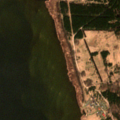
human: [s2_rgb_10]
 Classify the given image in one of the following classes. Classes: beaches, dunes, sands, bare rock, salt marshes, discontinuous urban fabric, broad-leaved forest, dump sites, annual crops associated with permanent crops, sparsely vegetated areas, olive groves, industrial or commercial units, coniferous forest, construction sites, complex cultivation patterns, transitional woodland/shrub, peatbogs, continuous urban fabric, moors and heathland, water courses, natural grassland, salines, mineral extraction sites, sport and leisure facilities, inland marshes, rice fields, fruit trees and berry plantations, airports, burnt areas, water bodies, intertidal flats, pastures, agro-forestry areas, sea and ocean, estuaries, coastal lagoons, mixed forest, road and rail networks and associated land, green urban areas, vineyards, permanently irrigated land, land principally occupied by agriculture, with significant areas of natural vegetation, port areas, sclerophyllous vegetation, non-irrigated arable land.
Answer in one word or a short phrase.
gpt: pastures, complex cultivation patterns, mixed forest, transitional woodland/shrub, coastal lagoons